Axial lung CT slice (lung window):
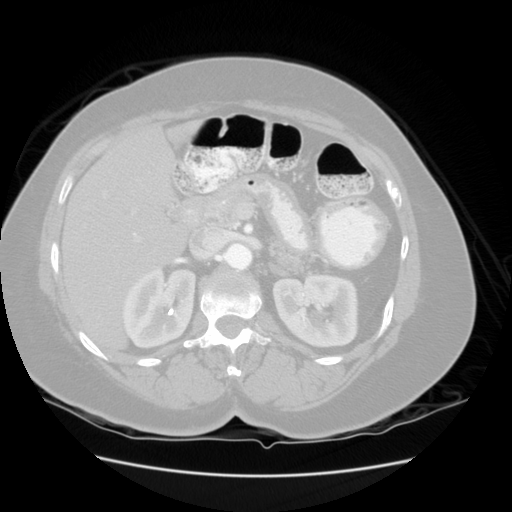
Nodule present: no